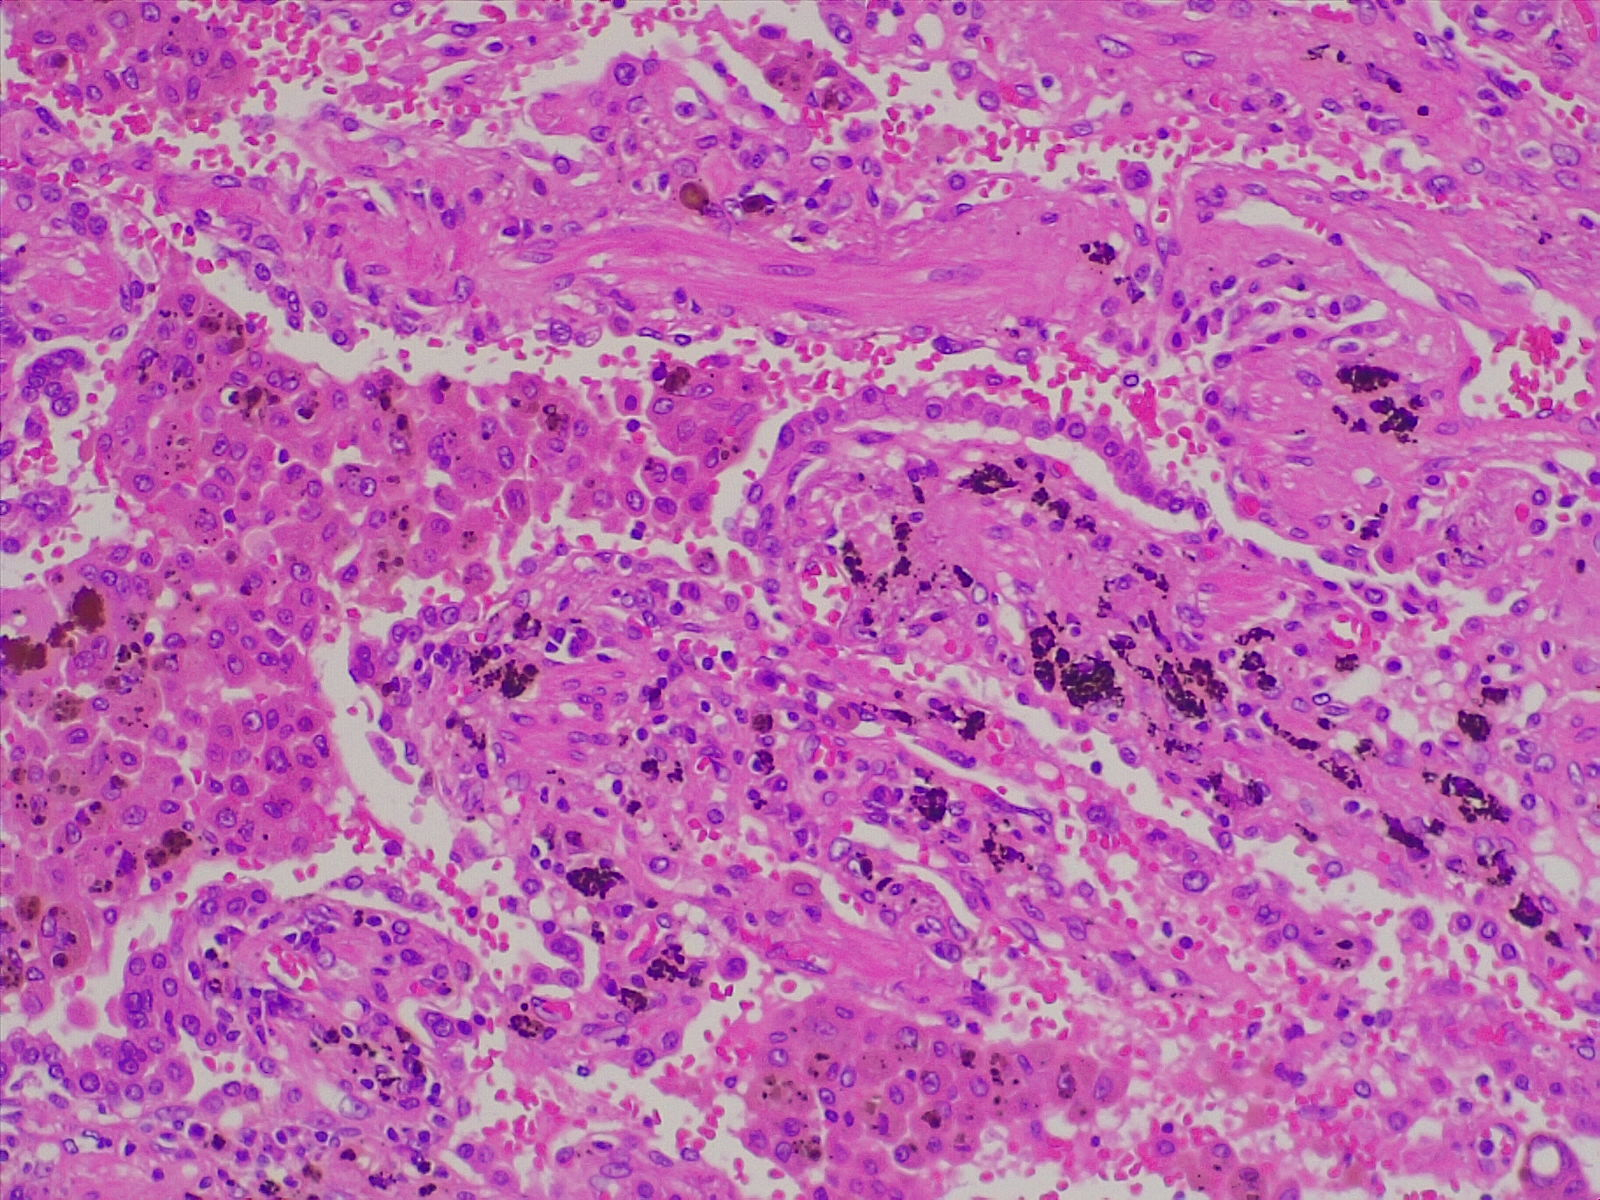
Label: normal lung tissue